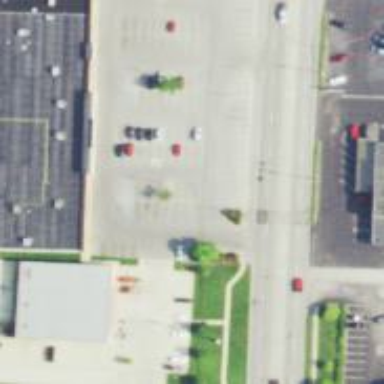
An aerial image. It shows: Asphalt footway crossing.